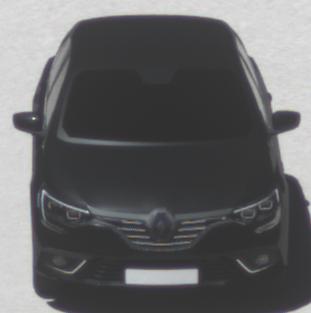
Make: Renault
Model: Mégane ENERGY TCe 100
Detailed model: Mégane (IV)
Model produced from: 2016/03
Model produced until: 2018/08
Doors: 5
Color: black
Road condition: dry road
Daytime: midday
Contrast: high contrast